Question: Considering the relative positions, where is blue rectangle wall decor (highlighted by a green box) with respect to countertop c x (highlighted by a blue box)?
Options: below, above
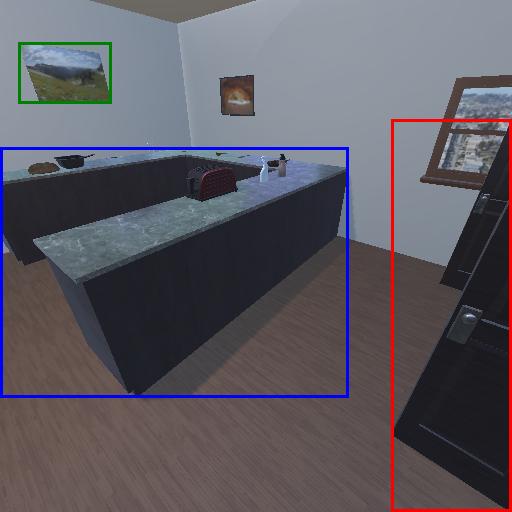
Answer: below